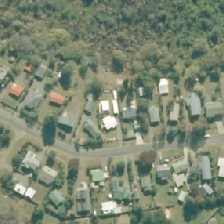
Land cover: urban_build_up